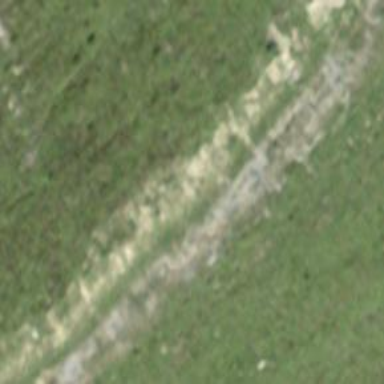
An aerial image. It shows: Track with ground surface of grade2.